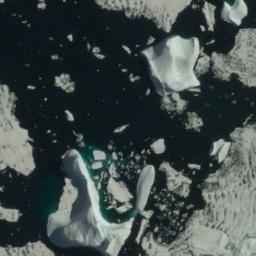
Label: sea_ice